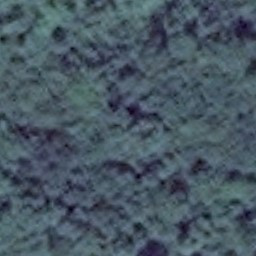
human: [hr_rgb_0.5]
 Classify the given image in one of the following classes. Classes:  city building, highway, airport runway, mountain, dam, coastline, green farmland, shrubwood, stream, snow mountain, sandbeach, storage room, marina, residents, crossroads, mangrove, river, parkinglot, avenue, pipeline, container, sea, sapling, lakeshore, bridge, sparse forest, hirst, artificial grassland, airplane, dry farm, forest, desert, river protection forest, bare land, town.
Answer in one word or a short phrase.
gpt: forest